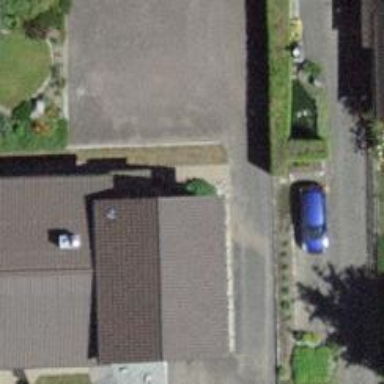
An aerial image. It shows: Residential building.